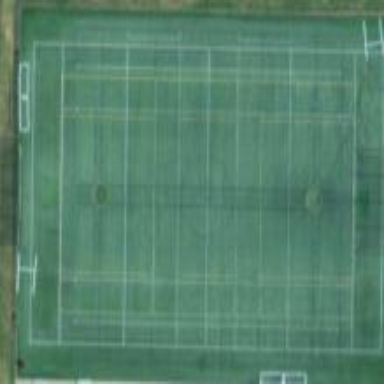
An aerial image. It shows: Soccer pitch designated for leisure and sports activities.